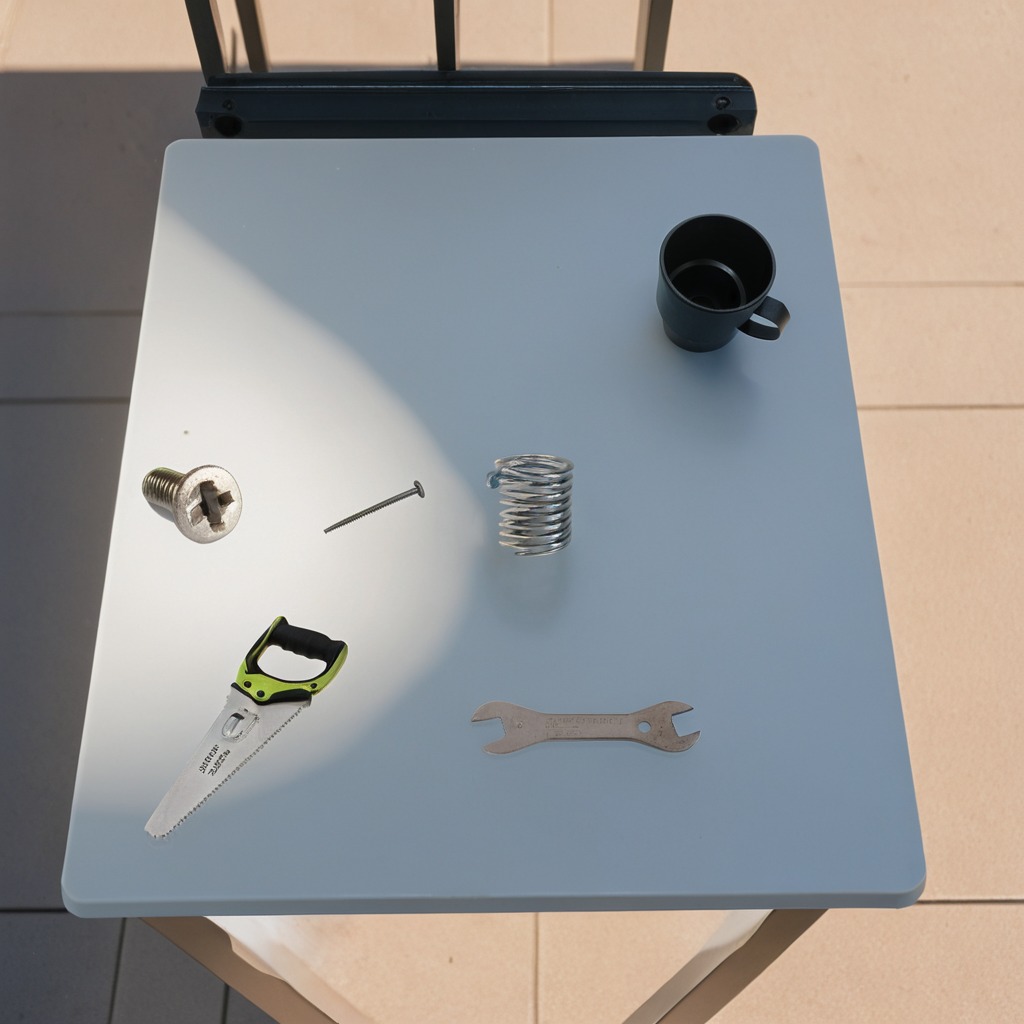
A metal machine screw, an iron nail, a coiled metal spring, a handheld metal saw, and a wrench are lying on the utility table.